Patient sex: M
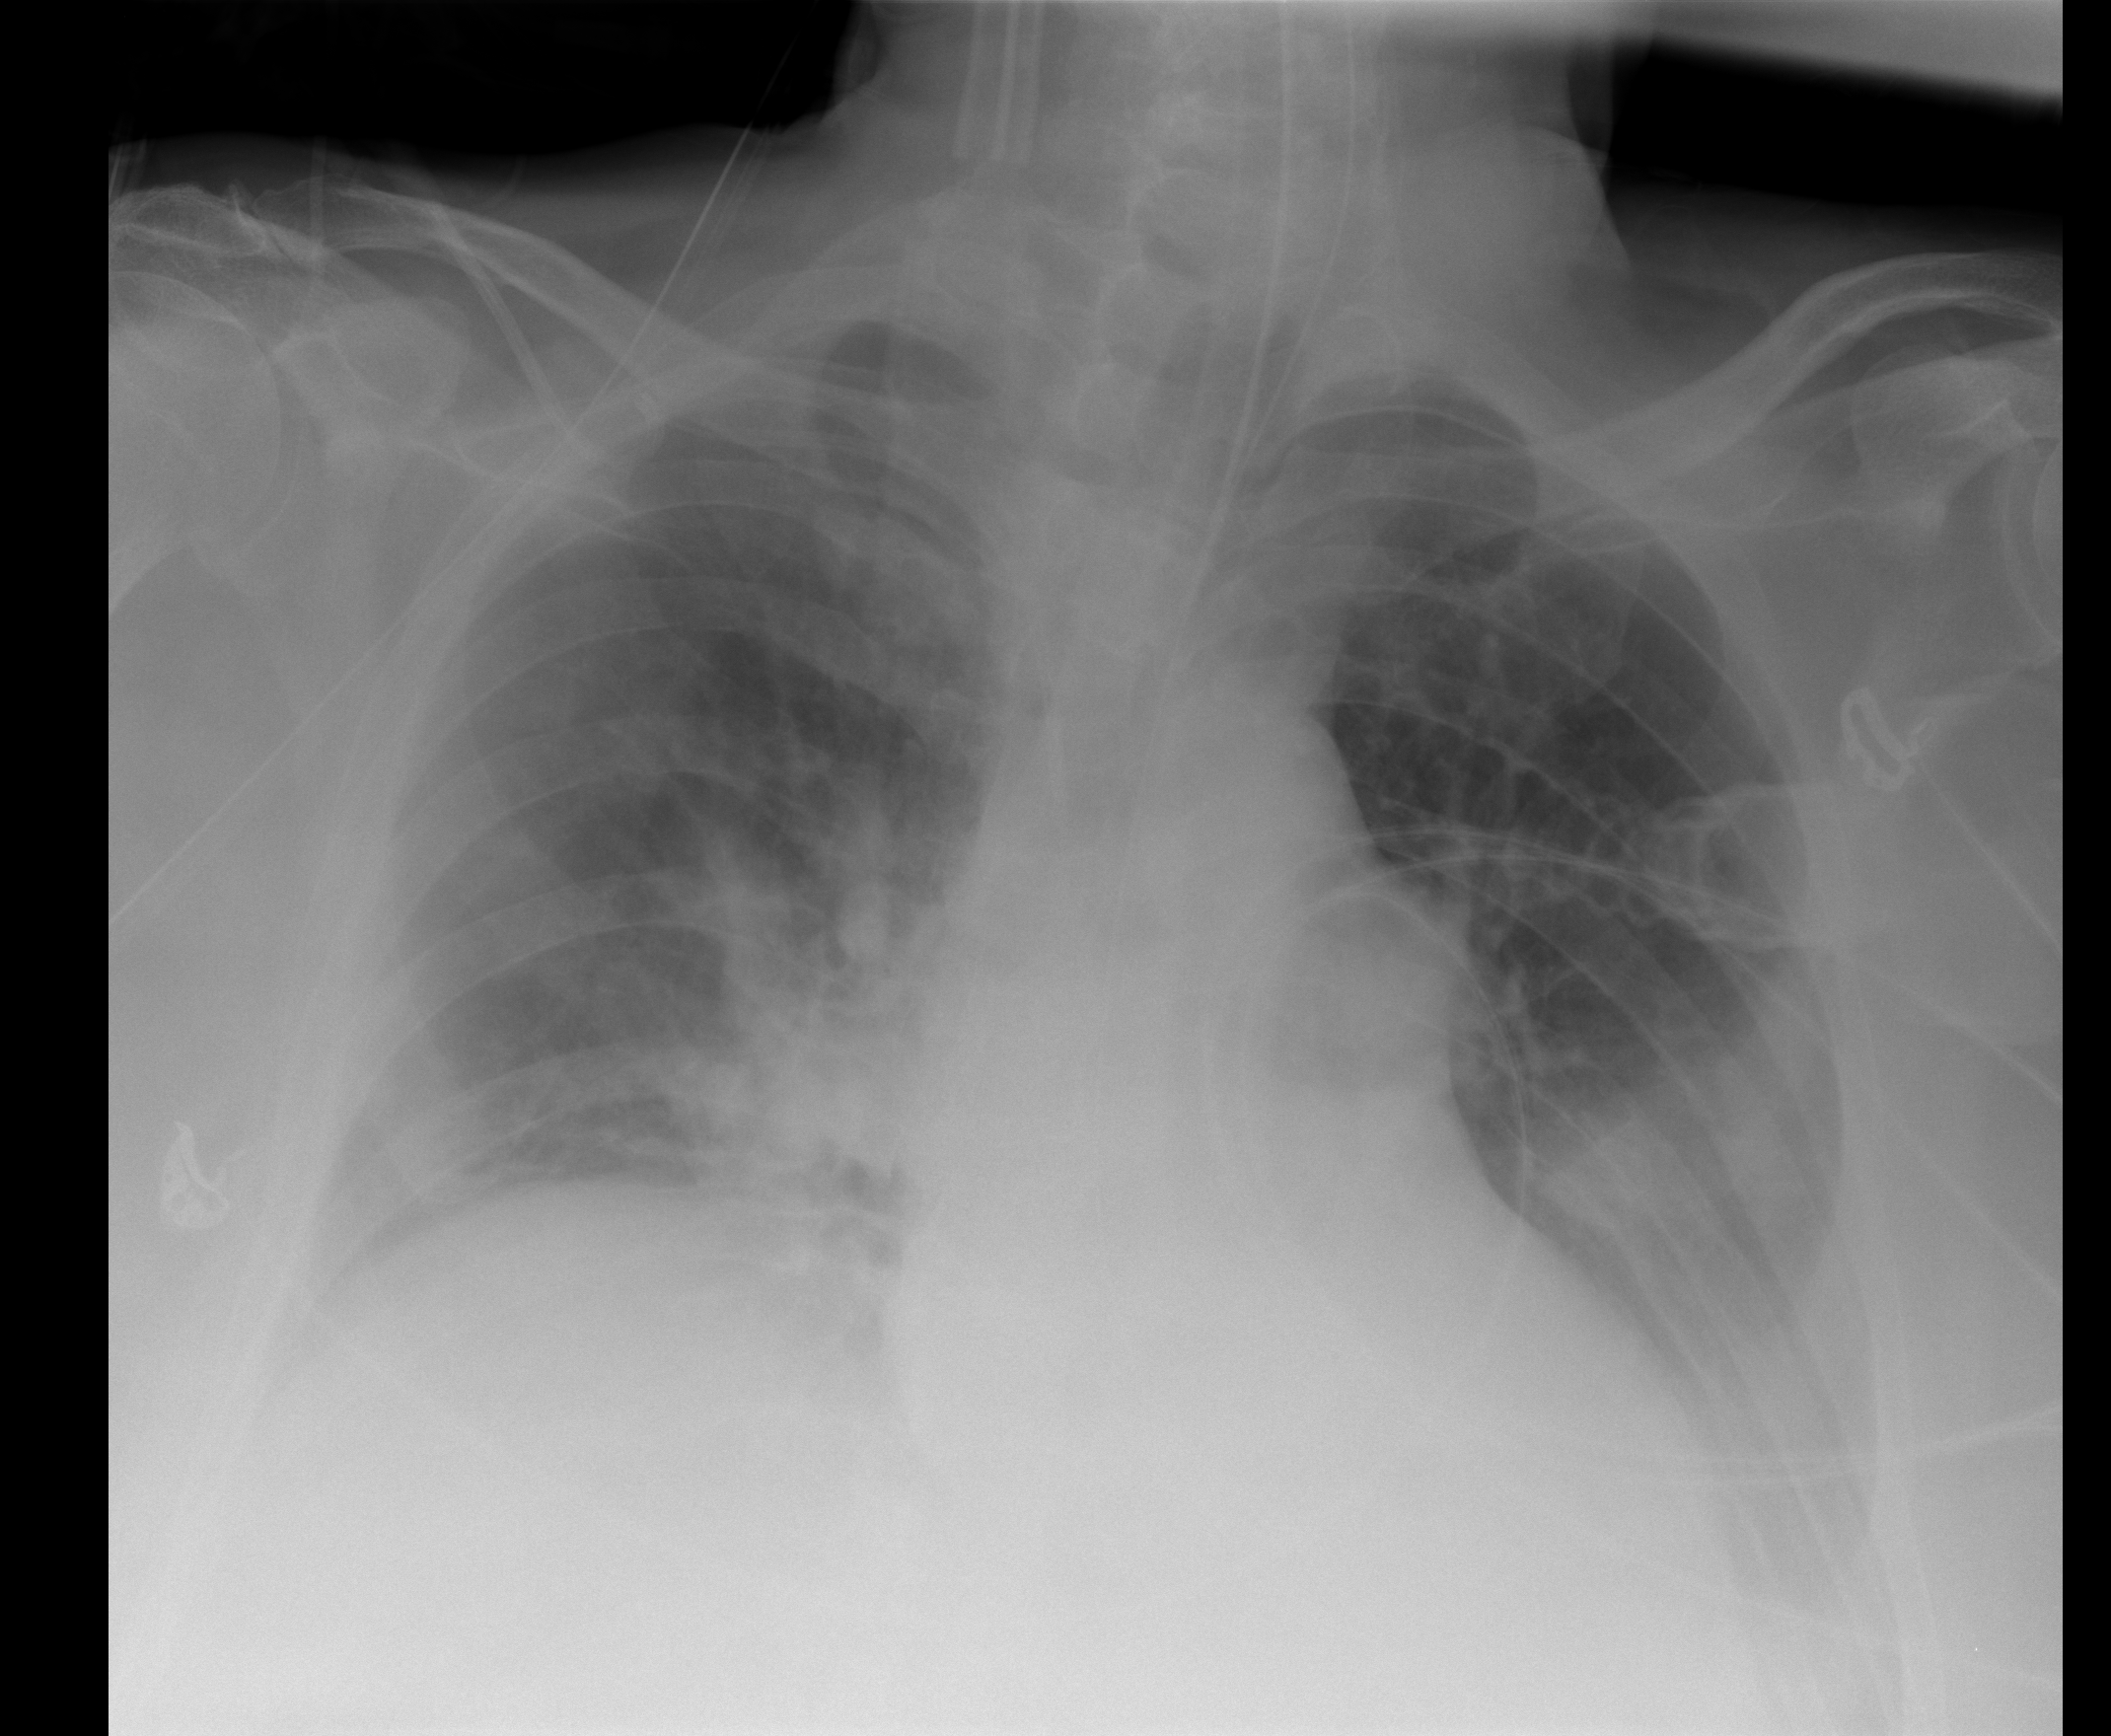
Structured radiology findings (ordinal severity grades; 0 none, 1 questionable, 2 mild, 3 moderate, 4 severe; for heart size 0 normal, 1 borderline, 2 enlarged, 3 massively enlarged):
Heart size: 0
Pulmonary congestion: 2
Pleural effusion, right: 1
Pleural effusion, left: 2
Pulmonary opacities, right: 2
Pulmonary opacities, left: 1
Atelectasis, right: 2
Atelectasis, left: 2